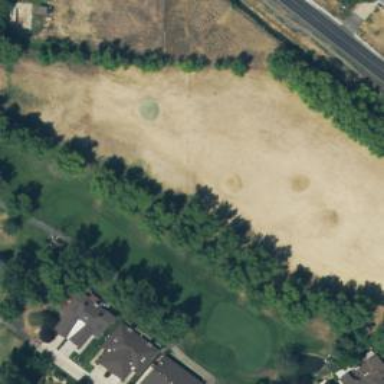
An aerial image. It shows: Well-maintained grass driving range used for golf practice.